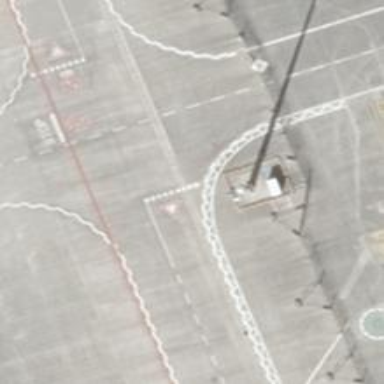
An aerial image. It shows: Mast structure.